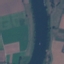
Label: River